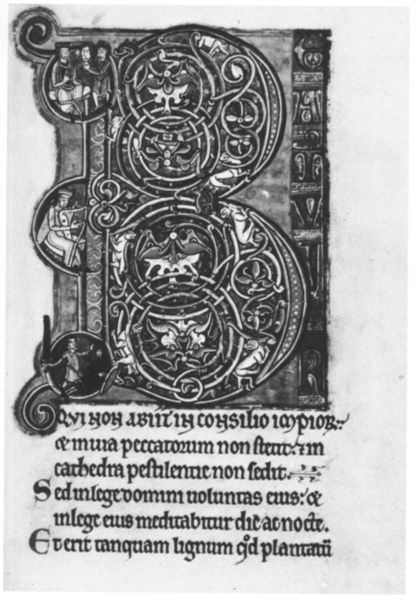
Titel: Westminster Psalter
Standort: Herstellungsort: Westminster (EU - GB); Herstellungsort: St. Albans (EU - GB)
Institution: London, British Library
Schlagwörter: menschen, tiere, ornament, personen, schrift, schwert, text, buchstabe, sänger, zeilen, harfe, david, latein, anfangsbuchstabe, majuskel, b, buchmalereio, itnitiale